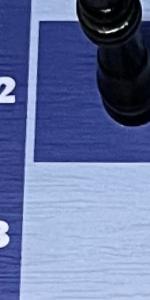
Label: Empty